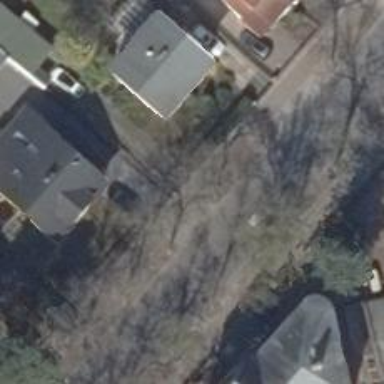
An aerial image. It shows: Driveway leading to service road.